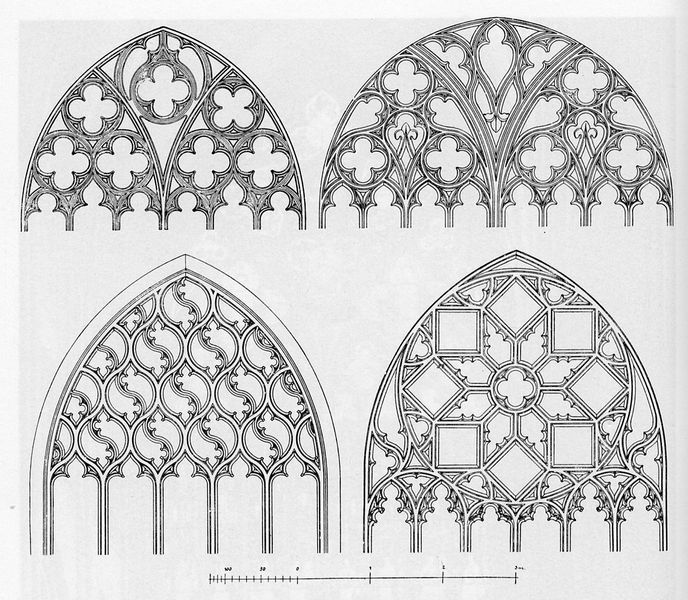
Titel: Liegnitz, St. Peter und Paul
Standort: Liegnitz (Legnica) (EU - PL)
Schlagwörter: blätter, fenster, schwarz, skizze, zeichnung, blüten, karo, muster, ornament, architektur, gotik, kreis, rund, bogen, grafik, graphik, spitz, detail, symmetrie, dekor, floral, ornamente, verzierung, bögen, arkade, kohle, stich, bleistift, entwurf, stift, kathedrale, kasten, quadrate, rosette, spitzbogen, spitzbögen, entwürfe, gezeichnet, querschnitt, quadrat, quadratisch, maßwerk, pik, massstab, architekturzeichnung, abmessungen, kirchenfenster, fischblase, fischblasen, fensterblumen, kichenfenster